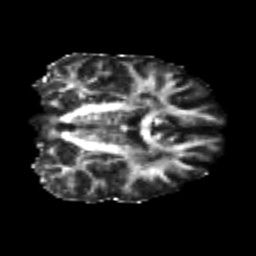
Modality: FA
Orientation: coronal
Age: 22
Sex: male
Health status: healthy
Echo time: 0.074 s